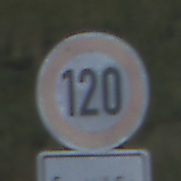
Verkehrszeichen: Geschwindigkeit120
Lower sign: ZeitangabenMitBeschraenkungAufWochentage8
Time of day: Night
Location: Outdoor (Nature)
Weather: PartlyCloudy
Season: NotSpecified
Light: Natural